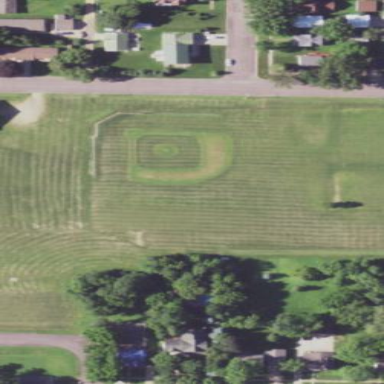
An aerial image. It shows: Baseball pitch for leisure land activities.